Interaction volume radius: 10 \u00c5
Interaction volume height: 15 \u00c5
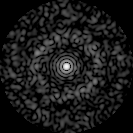
Disorder parameter: 0.8213